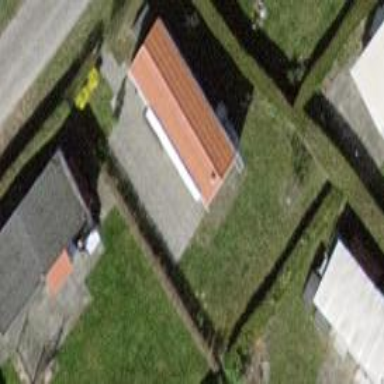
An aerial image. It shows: Static caravan with gabled roof.